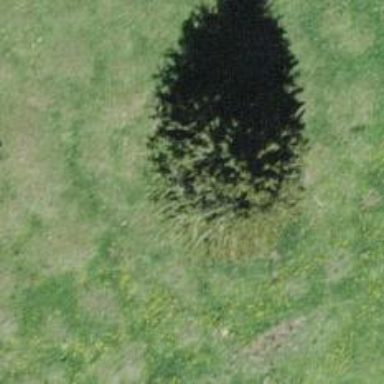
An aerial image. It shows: Needle-leaved tree in natural setting.